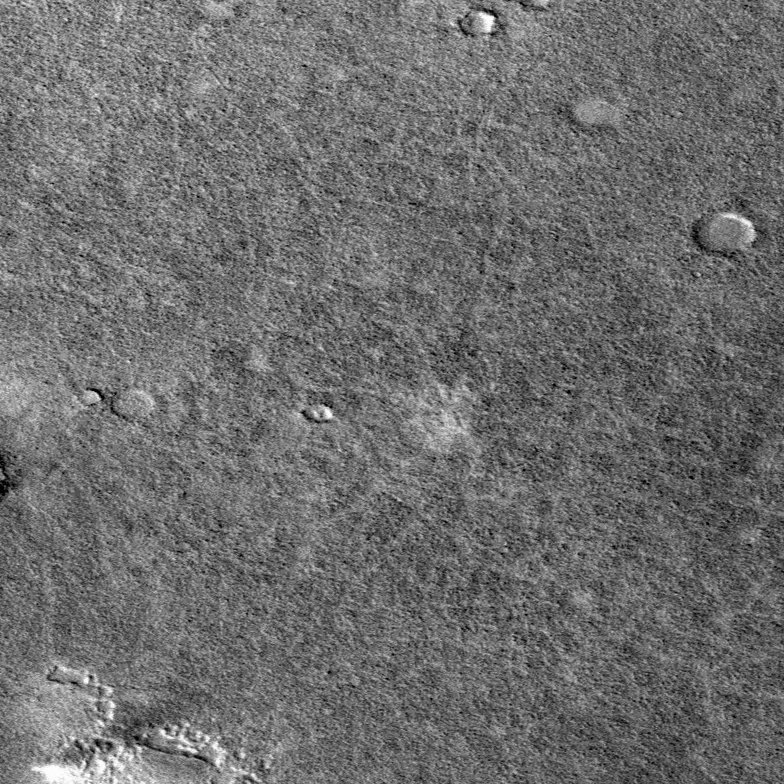
Label: dustdevil